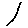
Label: hexagon